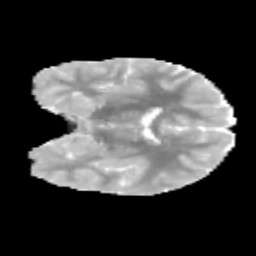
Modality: MD
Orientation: coronal
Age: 11
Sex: male
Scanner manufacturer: siemens
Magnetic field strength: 3 T
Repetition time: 3.8 s
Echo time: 0.07 s